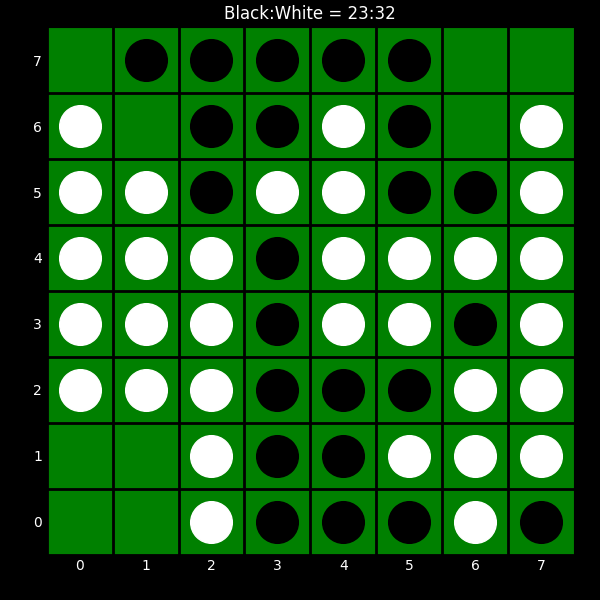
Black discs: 23
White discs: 32